【题型】填空题　【知识点】立体几何　【难度】medium
（2024·上海奉贤·三模）已知正方体$ABCD-A_1B_1C_1D_1$的棱长为3，$E_1$，$E_2$，...，$E_k$为正方形$ABCD$边上的$k$个两两不同的点。若对任意的点$E_i$，存在点$E_j (i,j \in \{1,2,\cdots,k\}, i \ne j)$，使得直线$A_1A$与平面$A_1E_iE_j$以及平面$C_1E_iE_j$所成角大小均为$\frac{\pi}{6}$，则正整数$k$的最大值为\underline{\hspace{2cm}}。
【解答】
\noindent % 确保段落左对齐
所以在平面$ABCD$内，以$A$为圆心，$\sqrt{3}$为半径做圆，取$H$为圆上一点，过$H$作圆的切线，切线与正方形$ABCD$边的交点即为$E_i$，$E_j$。
\vspace{\baselineskip} % 增加行间距
\noindent % 确保段落左对齐
又$AA_1 // CC_1$，所以$CC_1$与平面$C_1E_iE_j$所成的角为$\frac{\pi}{6}$，所以以$C$为圆心，$\sqrt{3}$为半径做圆，做该圆的切线，与正方形$ABCD$边的交点即为$E_i$，$E_j$。
\vspace{\baselineskip} % 增加行间距
\noindent % 确保段落左对齐
如图：

\vspace{\baselineskip} % 增加行间距
\noindent % 确保段落左对齐
因为$AC = 3\sqrt{2} > 2\sqrt{3}$，所以⊙A与⊙C相离，两圆有4条公切线，与正方形$ABCD$的边有8个交点。
\vspace{\baselineskip} % 增加行间距
\noindent % 确保段落左对齐
在这8个点中，任选一个点$E_i$，存在点$E_j (i,j \in \{1,2,\cdots,8\}, i \ne j)$，使得直线$A_1A$与平面$A_1E_iE_j$以及平面$C_1E_iE_j$所成角大小均为$\frac{\pi}{6}$。
\vspace{\baselineskip} % 增加行间距
\noindent % 确保段落左对齐
故答案为：8
\vspace{\baselineskip} % 增加行间距
\noindent % 确保段落左对齐
【点睛】关键点点睛：本题的关键是弄清楚$E_i$，$E_j$点的作法：先根据直线与平面所成角的概念，判断$E_i$，$E_j$应满足的条件，以后的问题就好想多了。
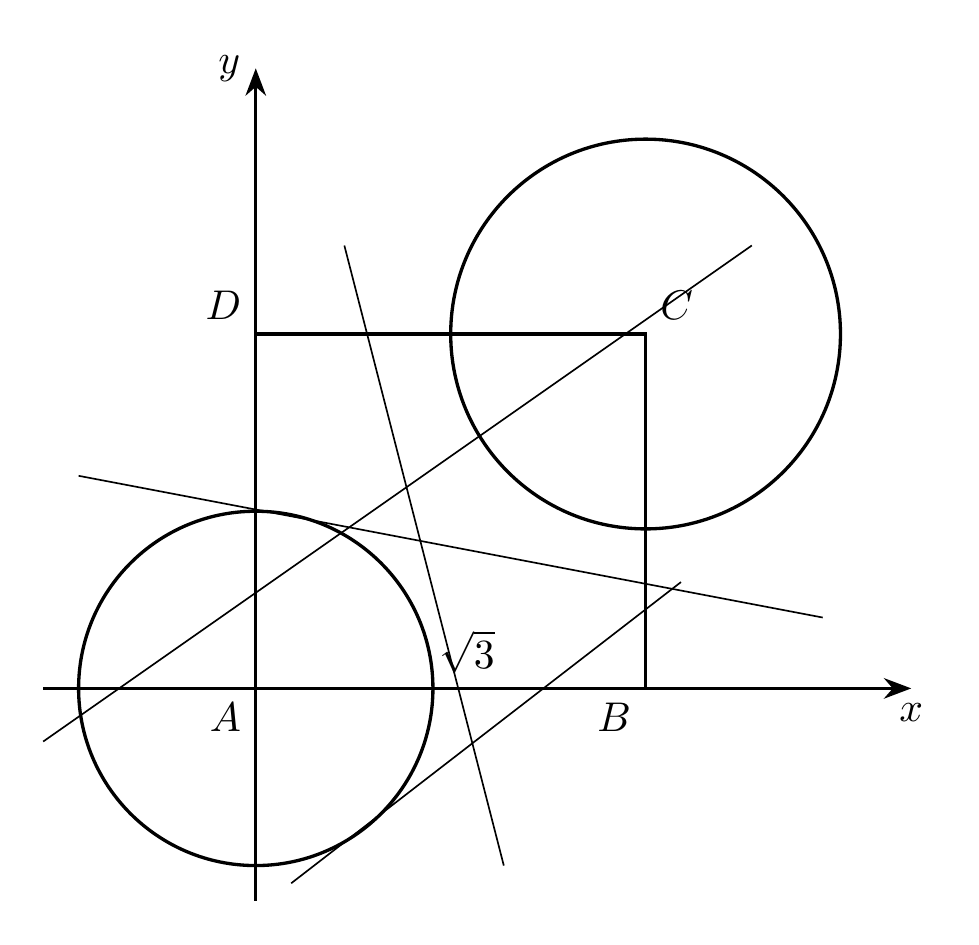